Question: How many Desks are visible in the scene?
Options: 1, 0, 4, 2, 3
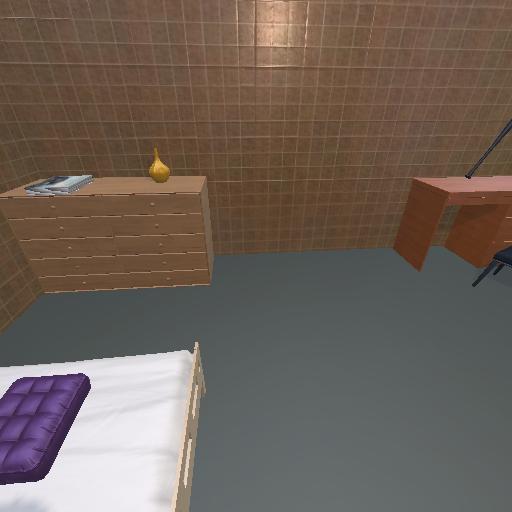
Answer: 1